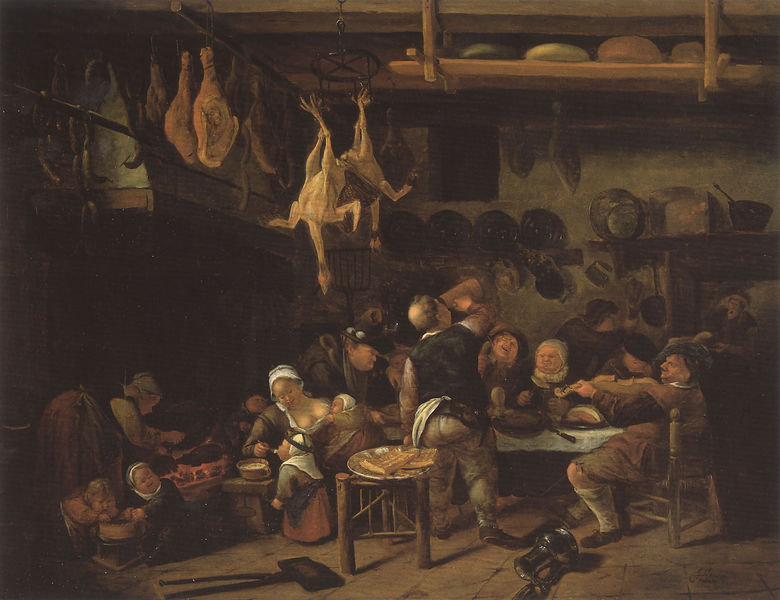
Titel: Die fette Küche
Künstler: Jan Steen
Institution: Privatsammlung
Schlagwörter: mann, frauen, menschen, frau, männer, stuhl, stühle, tisch, gesellschaft, feier, gelage, trinken, messer, teller, niederlande, kind, mutter, musik, bauern, genre, kinder, krug, schalen, vase, schürze, brüste, magd, bank, essen, wohnung, brot, fleisch, schinken, metzger, schlachterei, stillen, bier, gänse, genreszene, küche, krüge, fressen, huhn, wirt, wirtshaus, bäuerlich, vorrat, hühner, hühnchen, brug, tröge, titten, trinkgelage, masskrug, karafe, zeche, weinstube